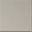
Piece: xx